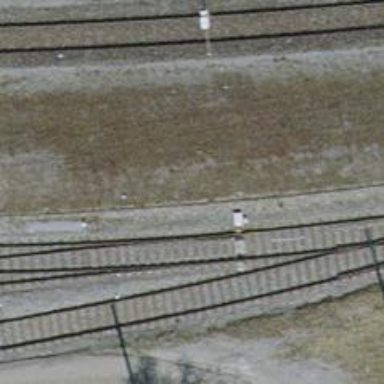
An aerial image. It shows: Railway switch.